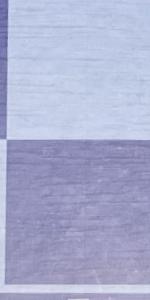
Label: Empty